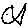
Label: fish